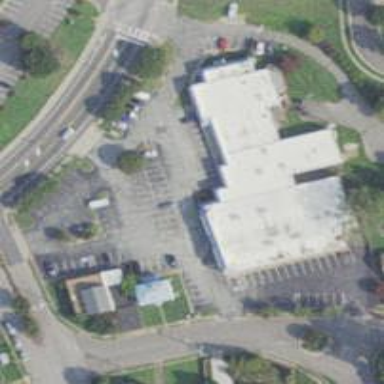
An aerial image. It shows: Retail area.